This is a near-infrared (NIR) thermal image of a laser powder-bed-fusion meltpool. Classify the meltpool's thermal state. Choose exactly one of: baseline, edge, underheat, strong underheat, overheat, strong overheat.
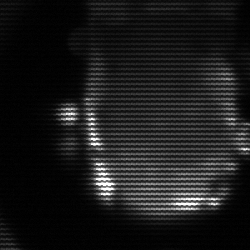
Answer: baseline